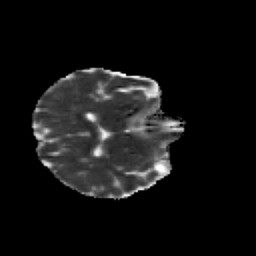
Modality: MD
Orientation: axial
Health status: healthy
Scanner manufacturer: siemens
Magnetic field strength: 3 T
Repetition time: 12 s
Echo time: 0.092 s